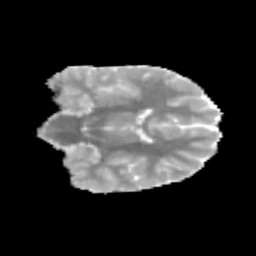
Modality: MD
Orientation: coronal
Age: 10
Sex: male
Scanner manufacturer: siemens
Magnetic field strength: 3 T
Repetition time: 3.8 s
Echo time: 0.07 s